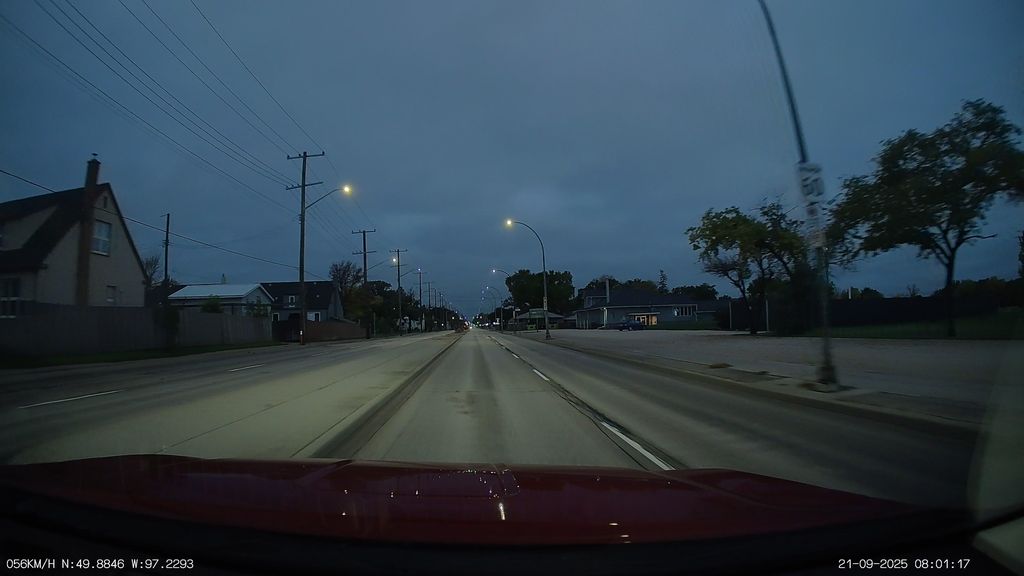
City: winnipeg